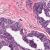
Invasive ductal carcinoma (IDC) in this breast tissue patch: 0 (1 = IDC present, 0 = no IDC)